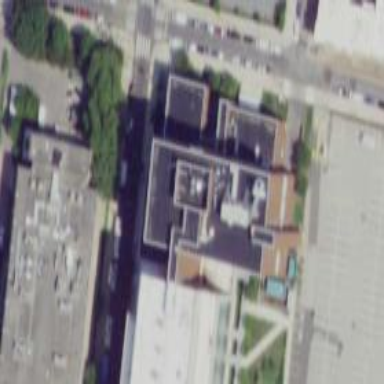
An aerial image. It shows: University building with flat roof.